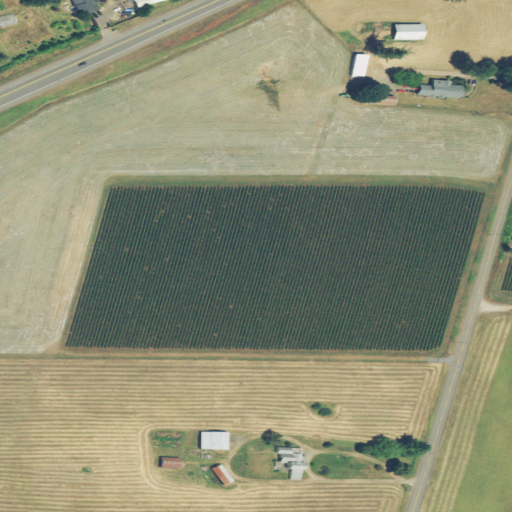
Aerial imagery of mountain in Oregon named Spangler Hill containing pasture, low intensity development, open development, medium intensity development, shrub, and evergreen forest